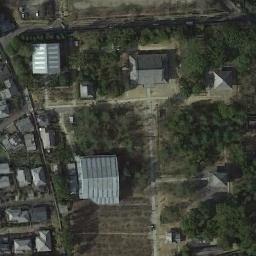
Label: palace